I will show an image sequence of human cooking. I have annotated the images with numbered circles. Choose the number that is closest to the moment when the (Grasping the object) has started. You are a five-time world champion in this game. Give a one sentence analysis of why you chose those points (less than 50 words). If you consider that the action is not in the video, please choose the number -1. Provide your answer at the end in a json file of this format: {"points": []}
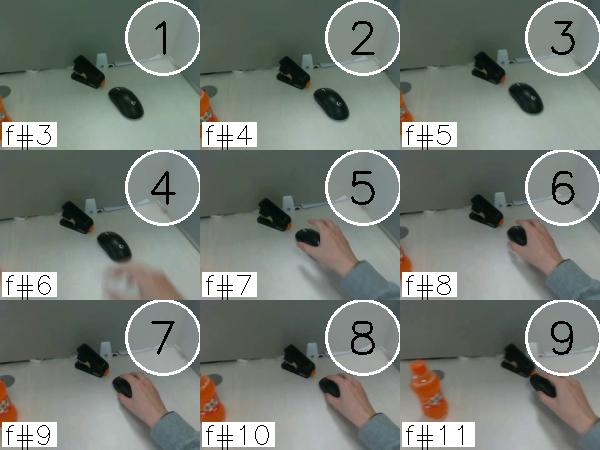
Frame 7 shows the clearest moment of hand-object contact.
{"points": [7]}